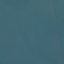
Label: SeaLake